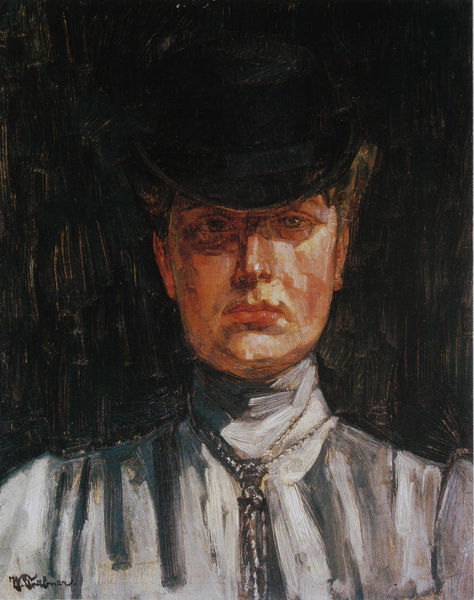
Titel: Erna von Holzhausen
Künstler: Heinrich Wilhelm Trübner
Standort: Heidelberg
Institution: Kurpfälzisches Museum der Stadt Heidelberg
Schlagwörter: blau, dunkel, gemälde, kopf, mann, schatten, weiß, ocker, braun, frau, grau, hell, hintergrund, hut, kleid, licht, mitte, mund, nase, ohr, orange, schwarz, stirn, ölbild, blick, dame, rot, expressionismus, malerei, schleife, blond, hemd, mütze, augen, band, bluse, falten, gesicht, kleidung, kragen, ärmel, bildnis, hals, portrait, porträt, signatur, öl, haare, stoff, brustbild, en face, frontal, kinn, lippen, ohren, schulter, schultern, reiterin, wangen, abstrakt, kette, linien, ausdruck, duktus, krawatte, symmetrie, ernst, streng, büste, grimmig, pupillen, gerade, starr, manet, kordel, oberkörper, selbstporträt, melone, portait, uniform, selbstbildnis, epauletten, leinwand, stehkragen, trübner, leibl, general, espressionismus, frontalität, halbkörper, kreagen, miene, schmales gesicht, schwarzerhintergrund, simmetrisch, vorne, hemde, starker duktus, dunkler hiintergrund, duktusd, haare#, #porträt